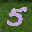
Label: 5